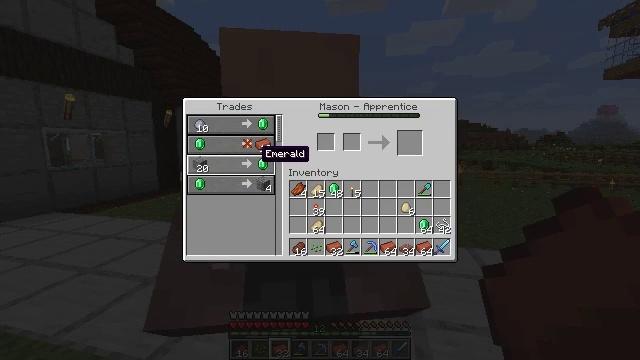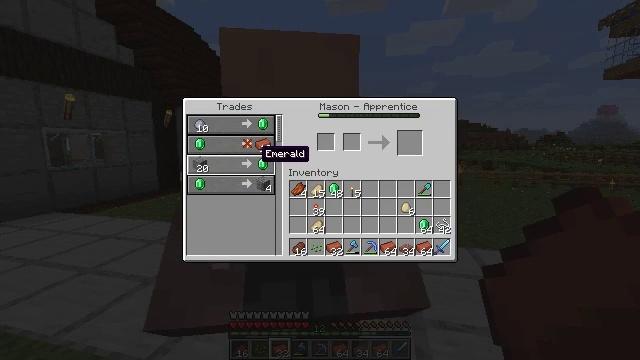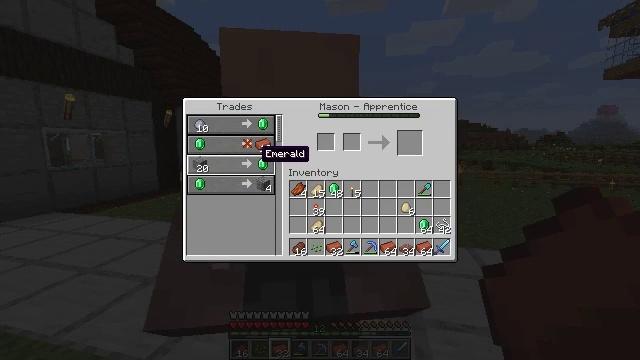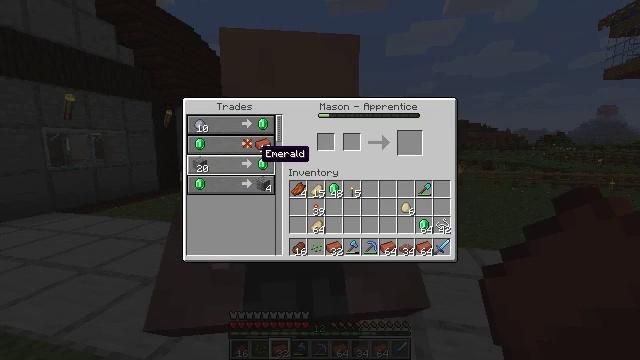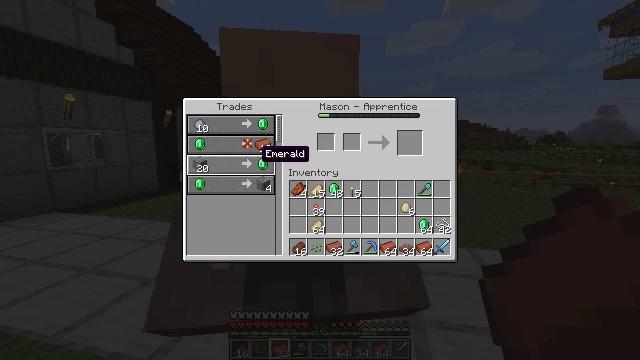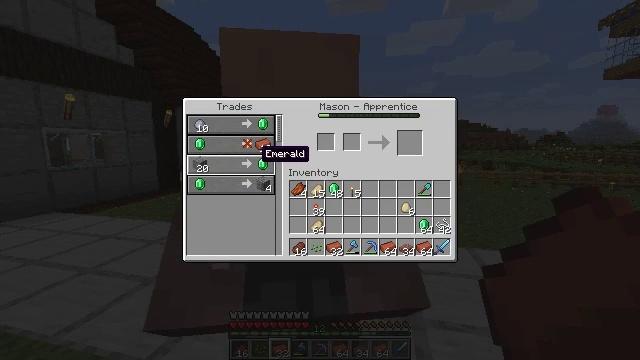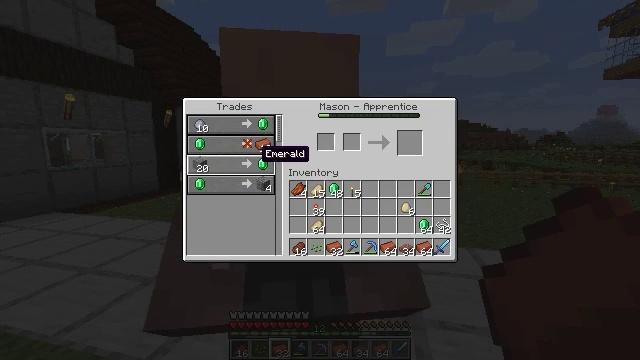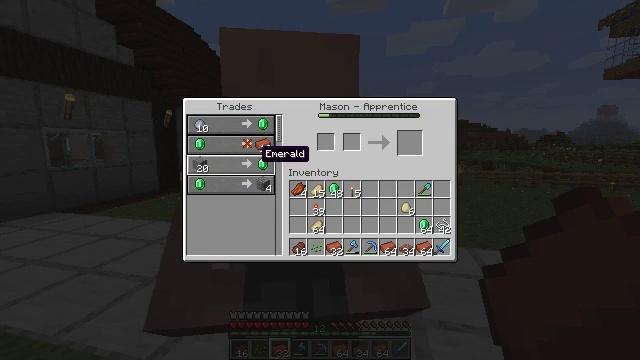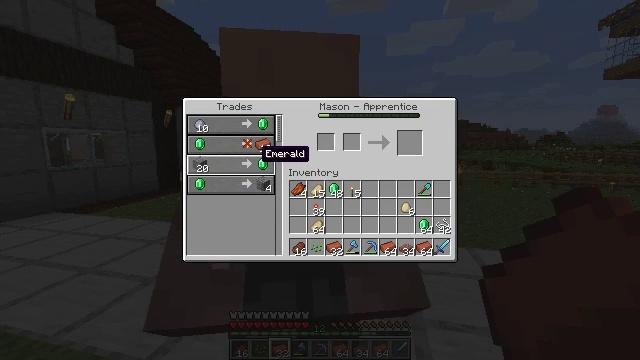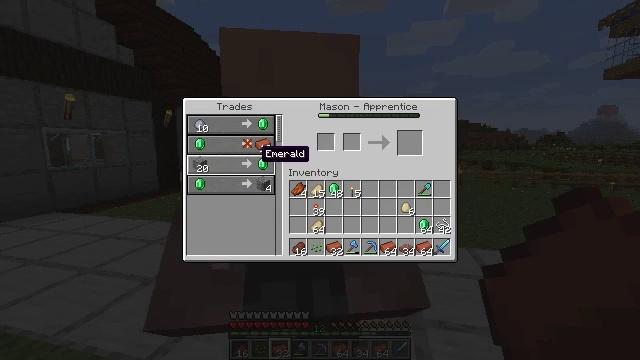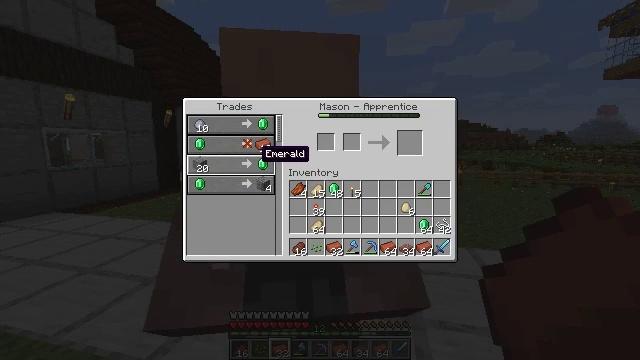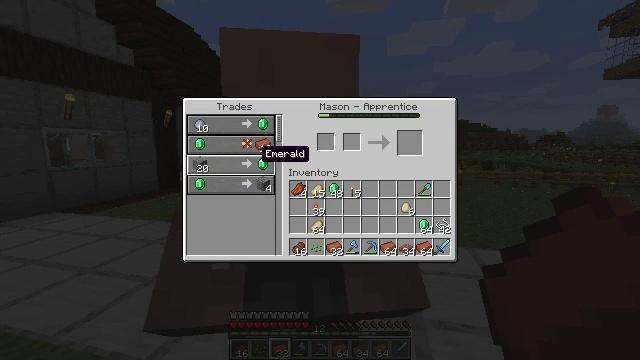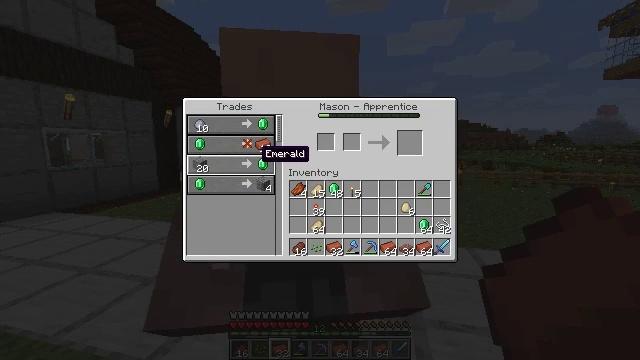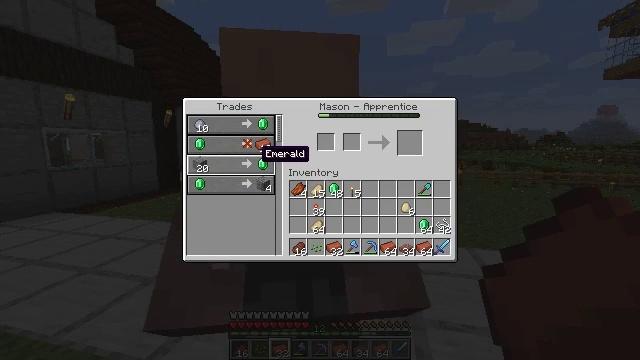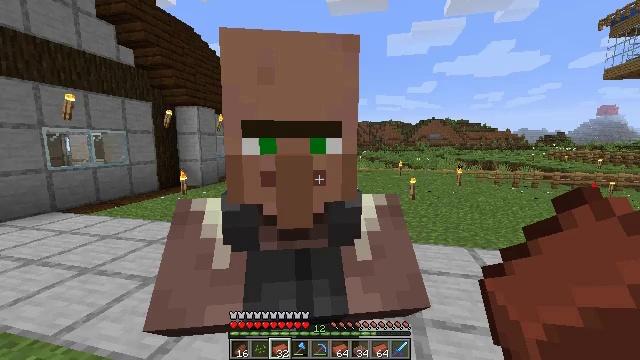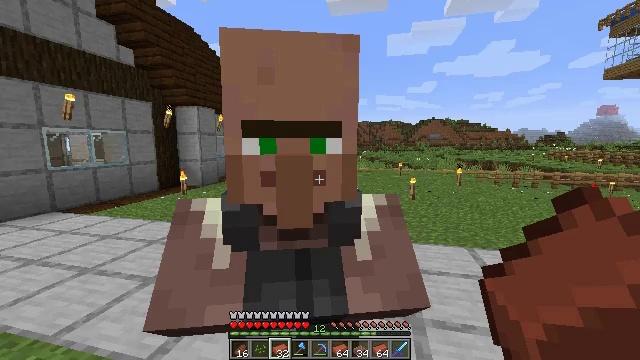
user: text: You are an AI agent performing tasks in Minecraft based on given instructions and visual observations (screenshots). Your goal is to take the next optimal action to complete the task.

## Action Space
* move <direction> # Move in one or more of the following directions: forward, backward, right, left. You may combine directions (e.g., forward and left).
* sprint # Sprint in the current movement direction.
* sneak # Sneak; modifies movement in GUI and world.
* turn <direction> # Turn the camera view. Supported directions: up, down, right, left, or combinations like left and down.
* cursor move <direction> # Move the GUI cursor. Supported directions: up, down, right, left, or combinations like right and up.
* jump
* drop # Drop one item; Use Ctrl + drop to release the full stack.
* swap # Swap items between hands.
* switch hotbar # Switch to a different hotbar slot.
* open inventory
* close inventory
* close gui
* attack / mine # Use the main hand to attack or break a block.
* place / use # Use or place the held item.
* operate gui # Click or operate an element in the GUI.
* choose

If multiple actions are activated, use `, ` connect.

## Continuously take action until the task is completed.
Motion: motion action
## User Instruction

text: Use the furnace to craft bricks from clay balls.
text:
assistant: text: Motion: no_op
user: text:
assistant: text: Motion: no_op
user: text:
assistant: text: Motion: no_op
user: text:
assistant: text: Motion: no_op
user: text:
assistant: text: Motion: no_op
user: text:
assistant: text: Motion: no_op
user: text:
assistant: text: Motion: no_op
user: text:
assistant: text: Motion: no_op
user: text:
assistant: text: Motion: no_op
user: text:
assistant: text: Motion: no_op
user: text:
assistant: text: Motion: no_op
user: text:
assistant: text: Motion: no_op
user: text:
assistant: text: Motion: no_op
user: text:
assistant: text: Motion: no_op
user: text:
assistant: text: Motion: close gui
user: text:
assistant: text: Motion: no_op
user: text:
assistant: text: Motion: no_op
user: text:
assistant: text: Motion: turn right
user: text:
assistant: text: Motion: turn right and down
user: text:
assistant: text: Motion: turn right and down
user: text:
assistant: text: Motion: turn right
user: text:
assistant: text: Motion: turn right
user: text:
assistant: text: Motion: move forward, turn right and up
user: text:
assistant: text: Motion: move forward, turn right and up
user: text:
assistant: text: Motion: move forward
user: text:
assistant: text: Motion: move forward
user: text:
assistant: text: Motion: move forward
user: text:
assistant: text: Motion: move forward, sprint
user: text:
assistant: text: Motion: move forward, sprint
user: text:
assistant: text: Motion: move forward, sprint, turn left